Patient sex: M
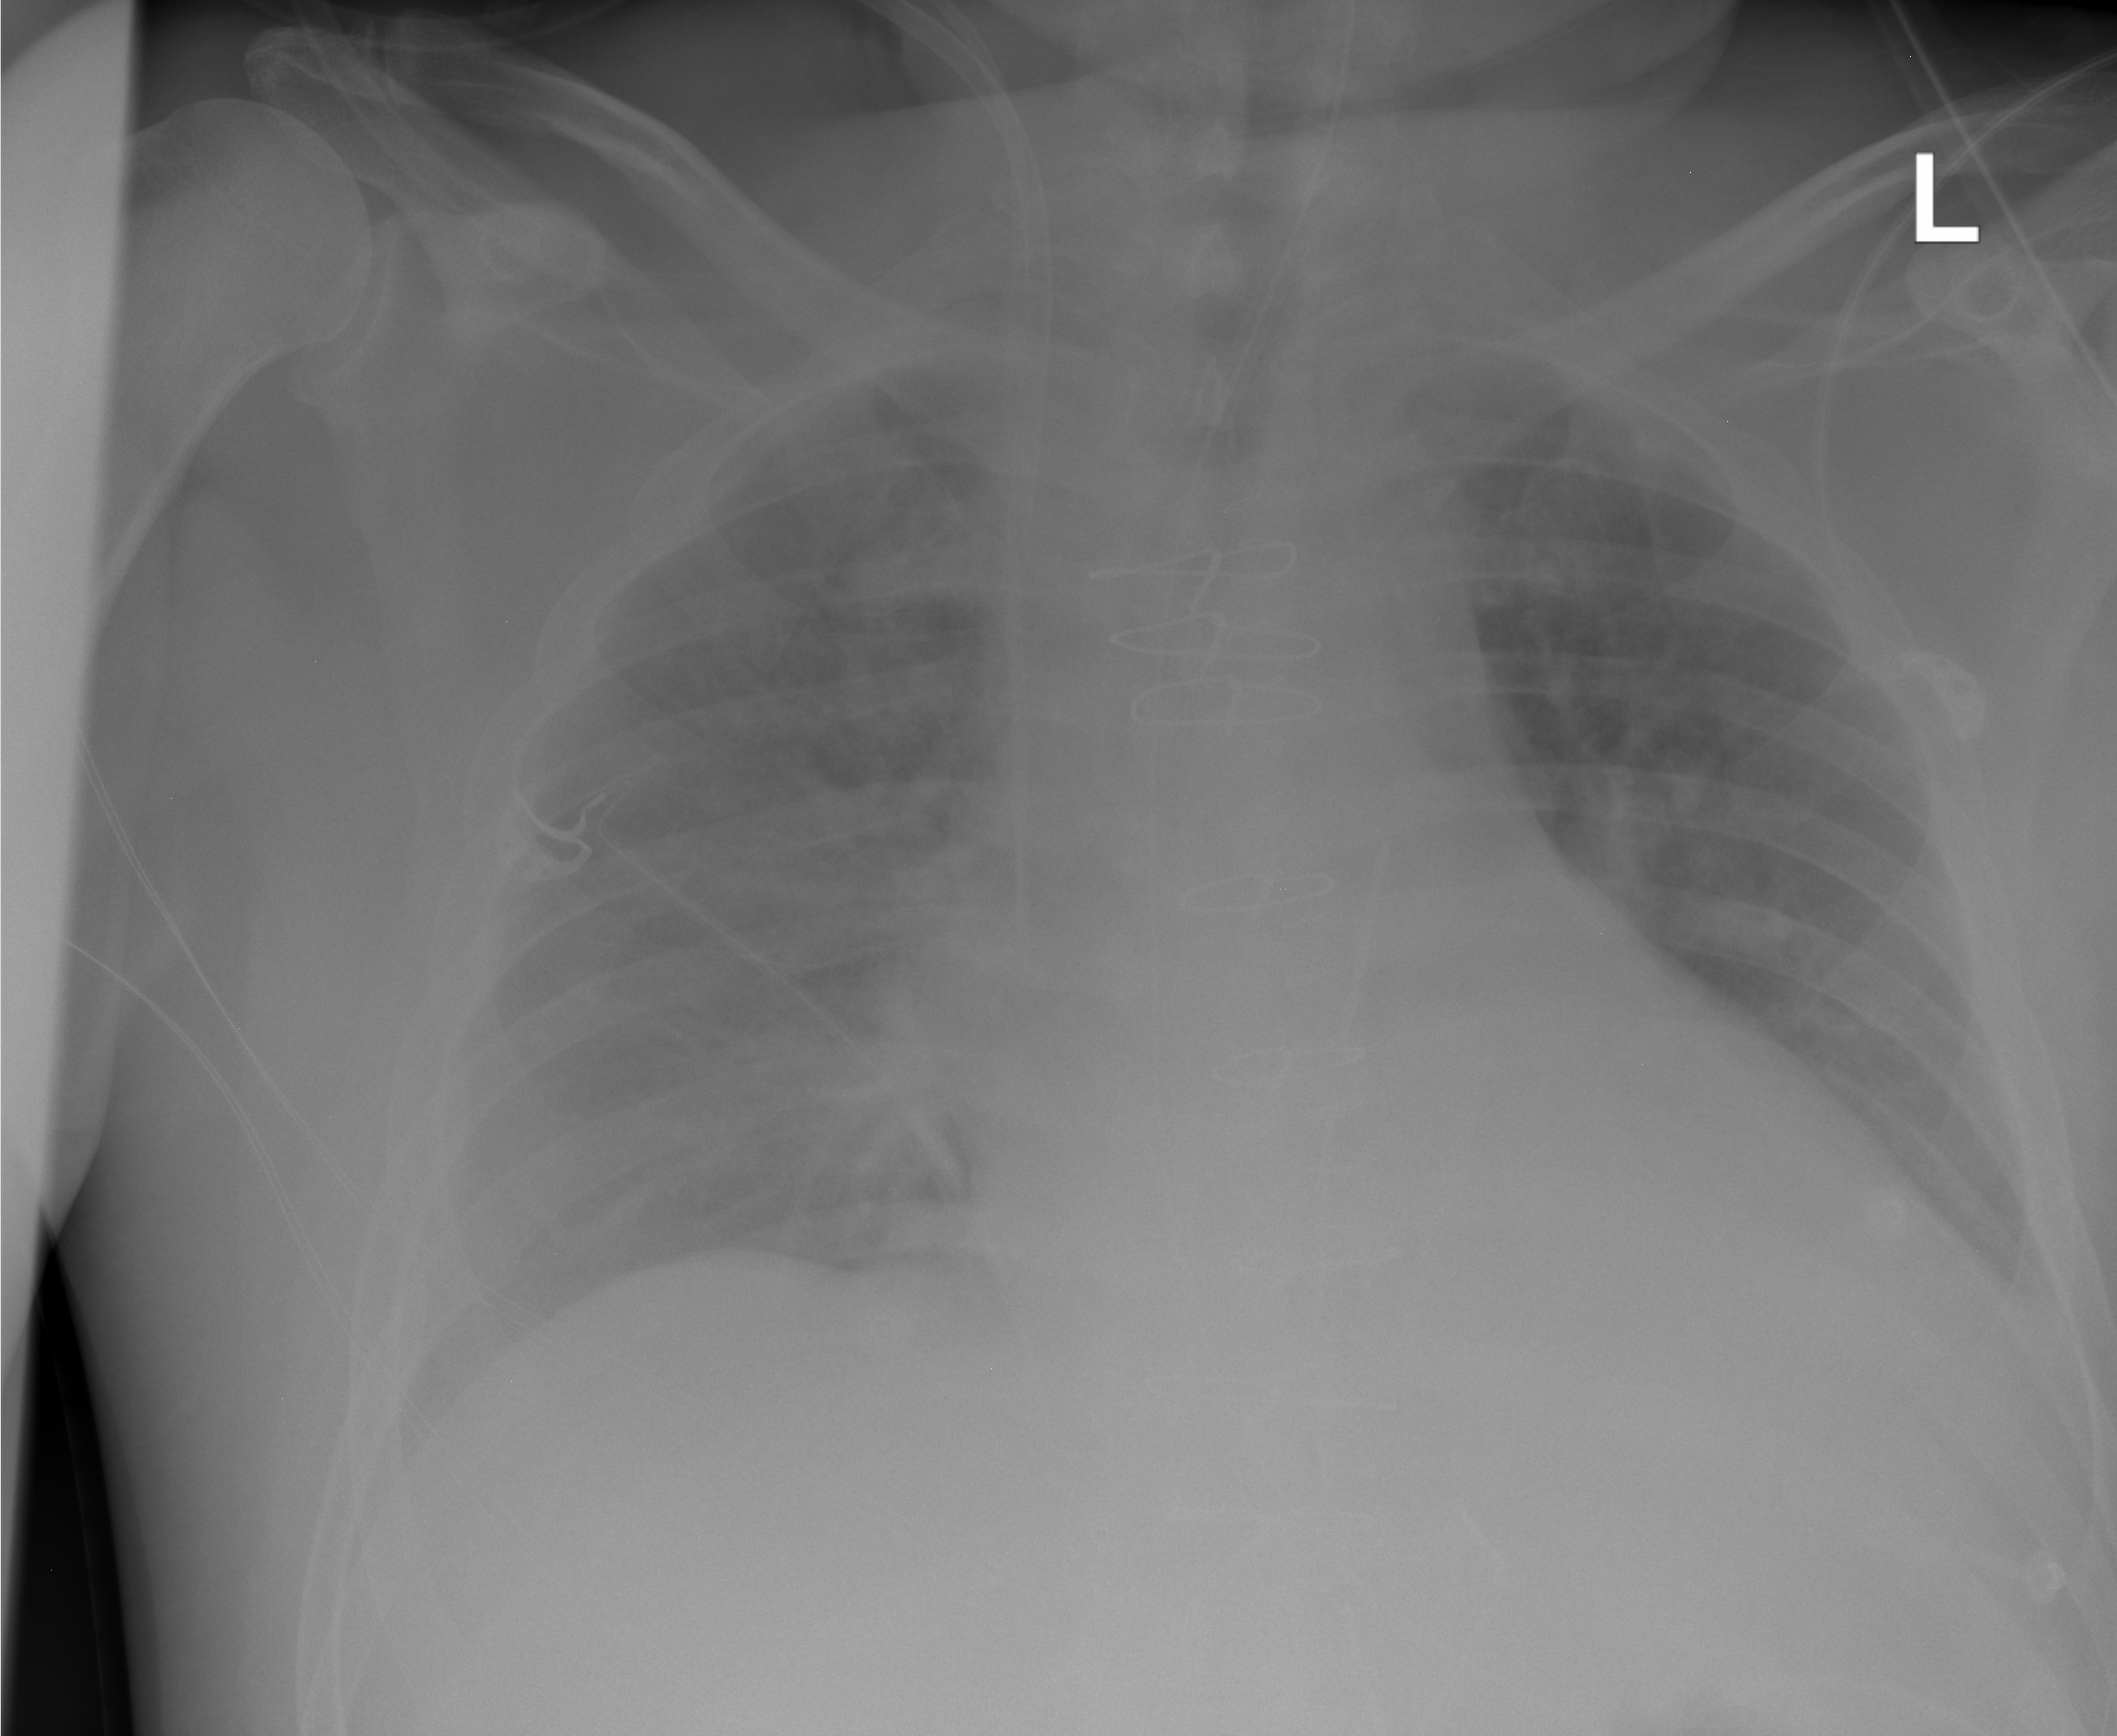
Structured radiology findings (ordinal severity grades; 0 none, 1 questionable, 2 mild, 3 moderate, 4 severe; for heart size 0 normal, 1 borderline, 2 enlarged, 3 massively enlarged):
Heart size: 0
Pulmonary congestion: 0
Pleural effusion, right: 0
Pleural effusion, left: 0
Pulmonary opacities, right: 0
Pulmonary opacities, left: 0
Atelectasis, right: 2
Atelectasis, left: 0